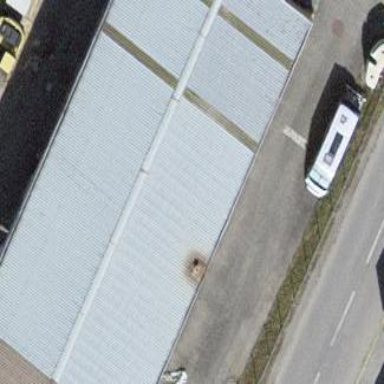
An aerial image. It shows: Industrial building.